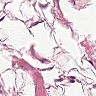
Metastatic tissue present: no